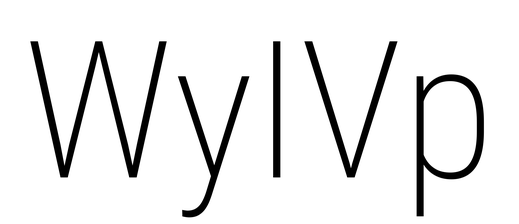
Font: Roboto_Condensed_ExtraLight